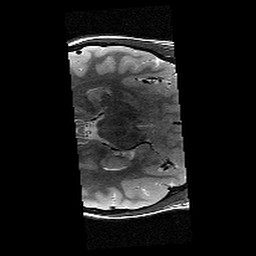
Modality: T2w
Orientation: axial
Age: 12
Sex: female
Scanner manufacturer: siemens
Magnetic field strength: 3 T
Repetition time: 9.23 s
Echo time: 0.067 s